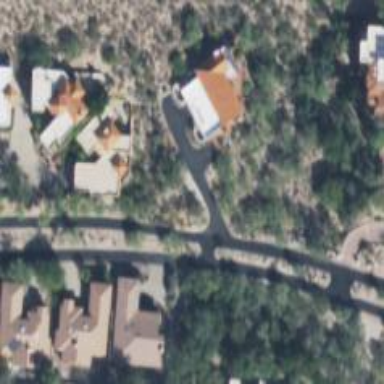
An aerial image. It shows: Residential road.